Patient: sex F, age 63
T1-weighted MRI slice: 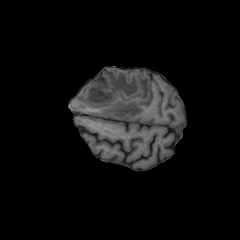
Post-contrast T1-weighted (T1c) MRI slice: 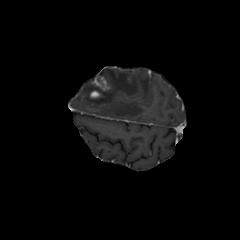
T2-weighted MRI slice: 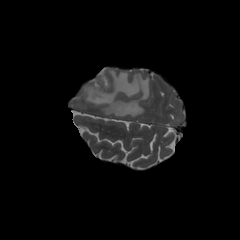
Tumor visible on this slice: yes
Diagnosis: Glioblastoma, IDH-wildtype
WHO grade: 4